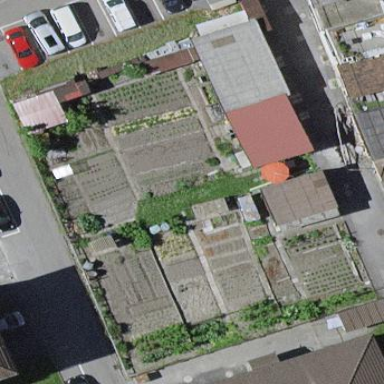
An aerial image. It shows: Allotments area.